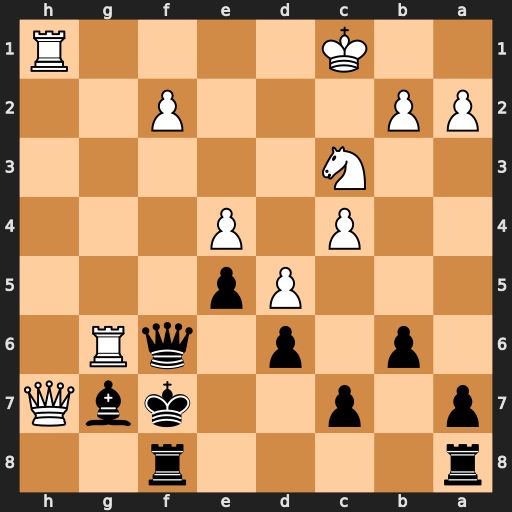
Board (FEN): r4r2/p1p2kbQ/1p1p1qR1/3Pp3/2P1P3/2N5/PP3P2/2K4R
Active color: b
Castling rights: -
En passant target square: -
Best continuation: Qxg6 Qxg6+ Kxg6